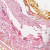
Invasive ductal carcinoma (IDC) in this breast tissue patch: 0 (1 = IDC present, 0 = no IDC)